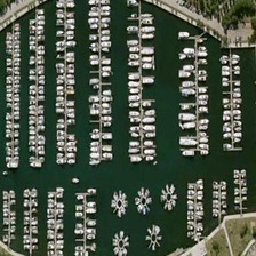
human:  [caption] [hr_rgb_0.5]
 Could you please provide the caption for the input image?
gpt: this port is full of rows of ships with only a few vacant spaces for docking .

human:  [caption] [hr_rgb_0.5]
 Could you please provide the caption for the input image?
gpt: located between trees and meadows the hatched harbour with rows of compact moored boats is surrounded by a path.

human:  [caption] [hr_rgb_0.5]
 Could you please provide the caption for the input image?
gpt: The curvilinear outline between the trees and the lawn, the harbor and the rows of ships moored next to each other are surrounded by a path.

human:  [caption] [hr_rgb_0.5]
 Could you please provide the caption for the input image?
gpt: Located between the wood and the lawn, the curve port is surrounded by a path along with a compact laid boat row.

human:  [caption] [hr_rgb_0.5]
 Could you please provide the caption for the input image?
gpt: Between the trees and the grass, the coat and a row of boats stopped by the banana path.